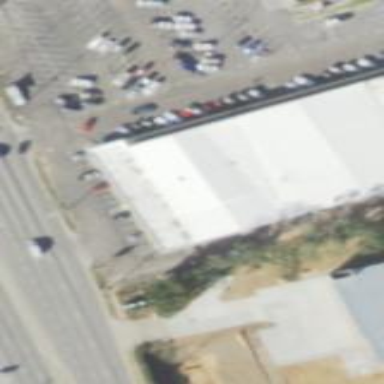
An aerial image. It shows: Supermarket building.